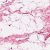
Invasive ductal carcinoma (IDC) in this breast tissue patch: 0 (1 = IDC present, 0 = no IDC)